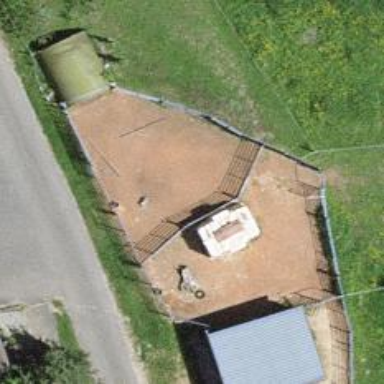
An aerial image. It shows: Fence.